Question: I am new to Matlab and I am working on a project wherein I want to draw a line between the farthest two edges of an image.
I have first used Canny edge detection algorithm to get the edges.
Stored the boundaries in a vector.
Then, I have calculated the Euclidean distances amongst all the pixels stored inside the vector.
The problem I am having is storing the maximum value obtained of this Euclidean distance and plotting a line amongst those two pixels.
Here is an example image:

Code:
'''
im = edge(gray,'canny',0.3);
subplot(2,2,3);imshow(im);title('Canny Output');
figure
imagesc(im)
hold on
[B,L] = bwboundaries(im,'noholes');
for l=1:length(B)-1
for m=l+1:length(B)-1
for j=1:length(B{l})
for k=1:length(B{m})
a(j,k) = abs(B{l}(j,2) - B{m}(k,2));
b(j,k) = abs(B{l}(j,1) - B{m}(k,1));
c(j,k) = sqrt(sum(a(j,k)*a(j,k),b(j,k)*b(j,k)));
[~,idx] = max(c(j,k));
[x,y] = ind2sub(size(c),idx);
p1.l = [B{l}(x,2),B{l}(x,1)];
p2.m = [B{m}(y,2),B{m}(y,1)];
plot([p1.l(1),p2.m(1)],[p1.l(2),p2.m(2)],'Color','g','LineWidth',2)
clear a b c x y idx
end
end
end
end
'''
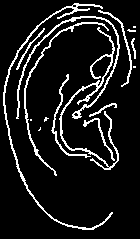
Answer: This is fairly easy to implement in MATLAB and is also fast (at least for small images).
Provided that you have a , you need to think of white pixels as points in a 2D space and look for the coordinates that correspond to the largest distance.
MATLAB can easily do this using the 'pdist2' function with some extra parameters.
Take a look at the following piece of code:
'''
img = imread( 'image.bmp');
[ y, x] = find( img);
points = [ x y];
[d,idx] = pdist2( points, points, 'euclidean', 'Largest', 1);
idx1 = idx( d==max(d));
[~,idx2] = find(d==max( d));
p={};
for i=1:length(idx1)
p{end+1} = [ points(idx1(i),1), points(idx1(i),2), points(idx2(i),1), points(idx2(i),2)];
end
'''
First you need to know where are those white pixels so you initiate with a 'find' function to get the coordinates. Then you use 'pdist2', which (in this case) returns the largest distances in a row matrix d and the corresponding indices in the row matrix i. Then you just need to check where is the maximum value in the largest distances to get the indices of the points with the maximum distance (these points are in a structure of points 'p').
If you need to display the results just use the following piece:
'''
figure;
imshow( img);
hold on;
for i=1:numel(p)
line( [ p{i}(1), p{i}(3)], [p{i}(2), p{i}(4)]);
hdl = get(gca,'Children');
set( hdl(1),'LineWidth',2);
set( hdl(1),'color',[1 0 0]);
end
hold off;
'''
You will get this image:

---
*** an addition that will help keep only unique points:
'''
pp=[];
for i=1:numel(p)
for j=i+1:numel(p)
if prod( double( [p{i}(3:4),p{i}(1:2)] == p{j}))
pp(end+1)=j;
end
end
end
j=1;
ppp={};
for i=1:numel(p)-numel(pp)
if j<=numel(pp) && i~=pp(j)
ppp{end+1}=p{i};
j=j+1;
end
end
p = ppp;
'''
---